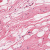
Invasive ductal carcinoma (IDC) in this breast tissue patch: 0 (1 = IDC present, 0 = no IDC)